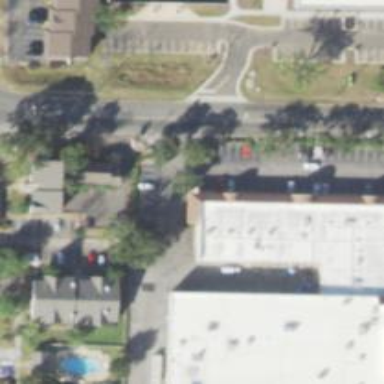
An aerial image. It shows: Parking space.